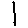
Label: line